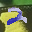
Label: 2